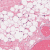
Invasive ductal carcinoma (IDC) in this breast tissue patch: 0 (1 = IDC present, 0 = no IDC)